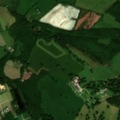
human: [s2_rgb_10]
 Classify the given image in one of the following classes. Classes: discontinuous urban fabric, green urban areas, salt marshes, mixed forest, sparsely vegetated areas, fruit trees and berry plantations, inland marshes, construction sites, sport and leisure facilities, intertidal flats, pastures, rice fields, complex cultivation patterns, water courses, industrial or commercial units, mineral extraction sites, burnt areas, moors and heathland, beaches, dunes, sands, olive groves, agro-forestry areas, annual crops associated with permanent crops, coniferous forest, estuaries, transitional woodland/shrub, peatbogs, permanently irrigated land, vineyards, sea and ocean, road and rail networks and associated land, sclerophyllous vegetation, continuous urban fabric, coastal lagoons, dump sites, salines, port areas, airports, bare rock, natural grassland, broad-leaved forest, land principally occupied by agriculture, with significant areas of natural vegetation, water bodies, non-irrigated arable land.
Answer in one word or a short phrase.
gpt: pastures, mixed forest